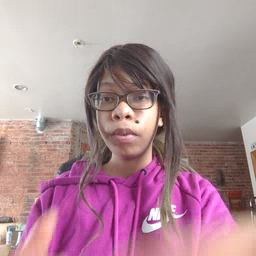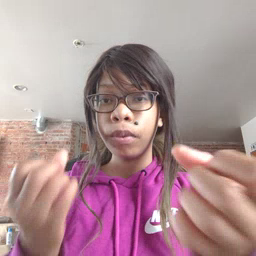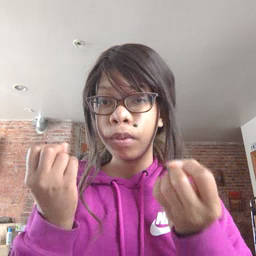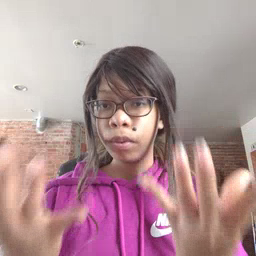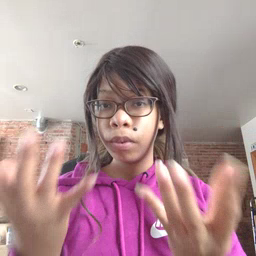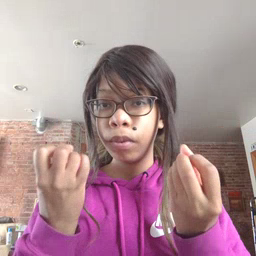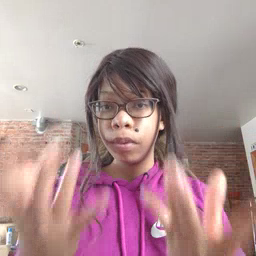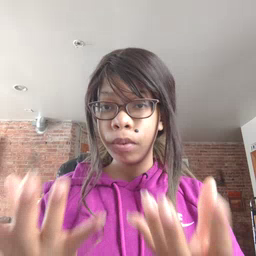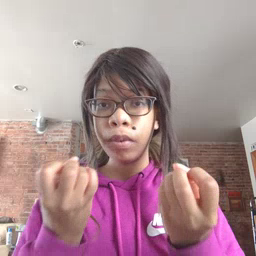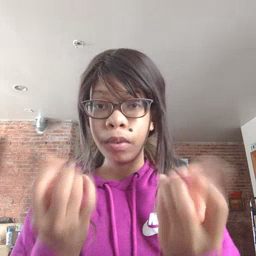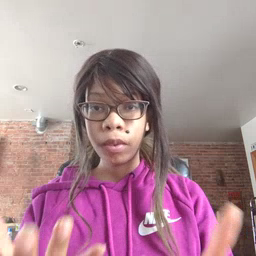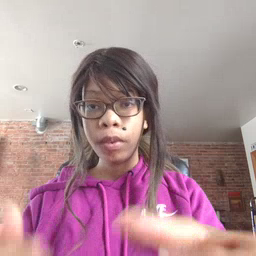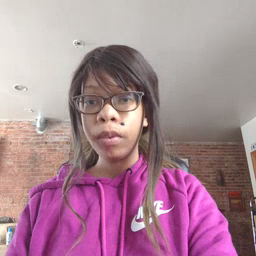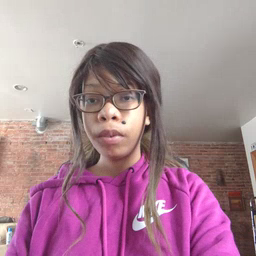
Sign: many